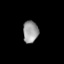
Tissue: lung
Cell type: Epithelial cells
Senescence score: 0.2013
Nuclear area (px): 325
Mean DAPI intensity: 156.249